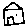
Label: house